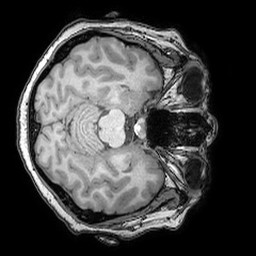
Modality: T1w
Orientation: axial
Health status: ill
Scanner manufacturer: philips
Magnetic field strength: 3 T
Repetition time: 0.007 s
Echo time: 0.0035 s